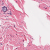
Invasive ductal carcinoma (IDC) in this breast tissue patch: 0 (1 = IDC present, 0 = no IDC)